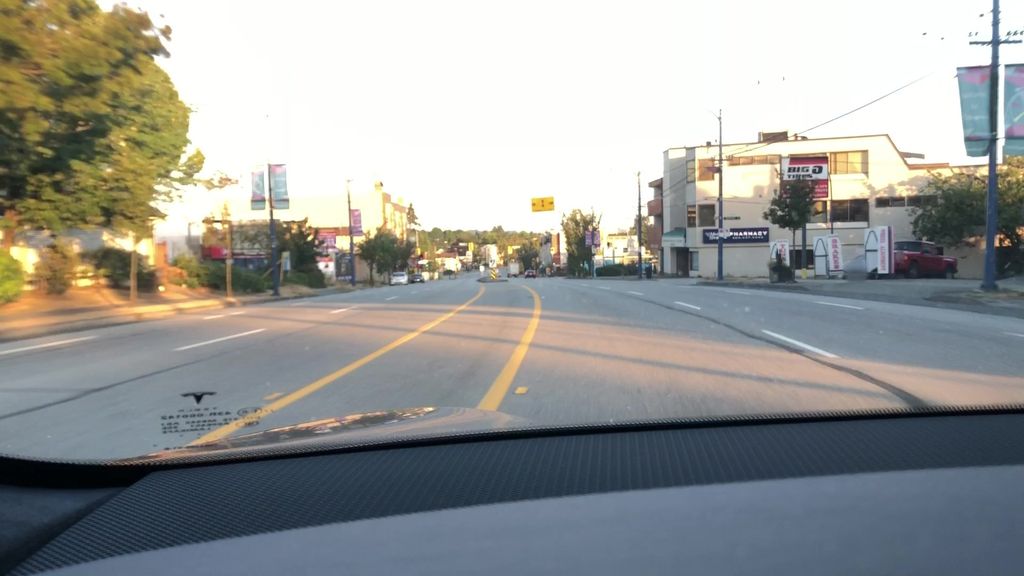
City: vancouver